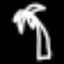
Label: palm tree